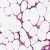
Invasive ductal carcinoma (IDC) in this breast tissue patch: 0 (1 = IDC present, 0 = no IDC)